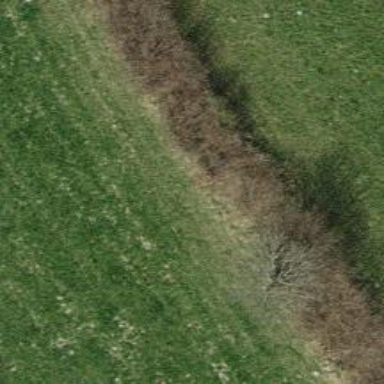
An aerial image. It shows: Hedge barrier.